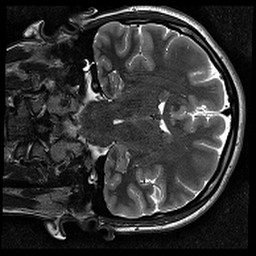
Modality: T2w
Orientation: coronal